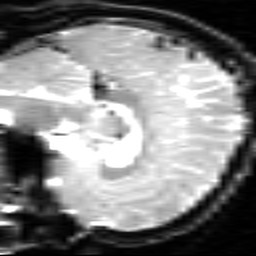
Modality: inplaneT2
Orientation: sagittal